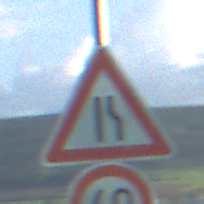
Verkehrszeichen: EinseitigVerengteFahrbahnRechts
Zusatzzeichen unten: Geschwindigkeit40
Umgebung: Outdoor, Nature
Tageszeit: MorningAfternoon
Wetter: PartlyCloudy
Licht: Natural
Jahreszeit: NotSpecified
Kontrast: HighContrast